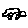
Label: car